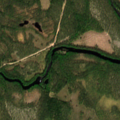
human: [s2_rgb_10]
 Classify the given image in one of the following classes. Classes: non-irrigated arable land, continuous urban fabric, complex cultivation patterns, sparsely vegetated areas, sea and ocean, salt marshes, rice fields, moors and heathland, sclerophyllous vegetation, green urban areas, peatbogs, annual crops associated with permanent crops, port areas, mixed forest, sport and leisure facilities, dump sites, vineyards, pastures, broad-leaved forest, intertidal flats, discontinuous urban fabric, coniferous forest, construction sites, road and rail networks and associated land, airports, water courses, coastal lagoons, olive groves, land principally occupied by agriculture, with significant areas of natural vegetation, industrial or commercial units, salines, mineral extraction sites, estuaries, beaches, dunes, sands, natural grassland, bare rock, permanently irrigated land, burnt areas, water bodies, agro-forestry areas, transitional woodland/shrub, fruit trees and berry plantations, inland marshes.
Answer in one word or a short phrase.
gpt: coniferous forest, transitional woodland/shrub